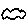
Label: cloud